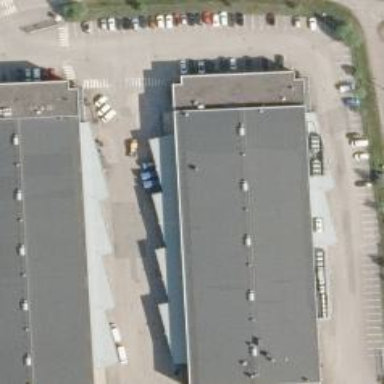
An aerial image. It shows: Warehouse building.